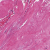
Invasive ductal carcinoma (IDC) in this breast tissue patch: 0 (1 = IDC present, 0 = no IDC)